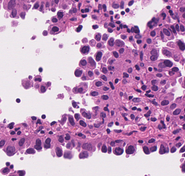
Tumor epithelial tissue: yes
Tumor-associated stroma tissue: yes
Normal tissue: no